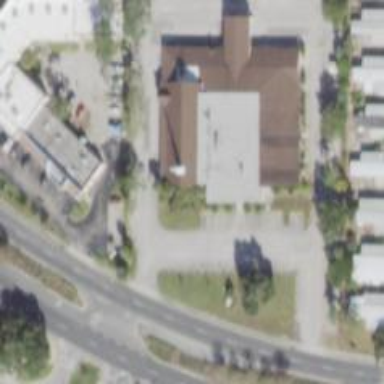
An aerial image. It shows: Beautiful church building.